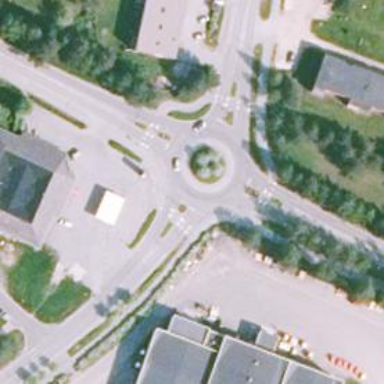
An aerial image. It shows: Secondary road leading to roundabout.